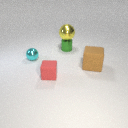
small green metal cylinder to the right of small red rubber cube